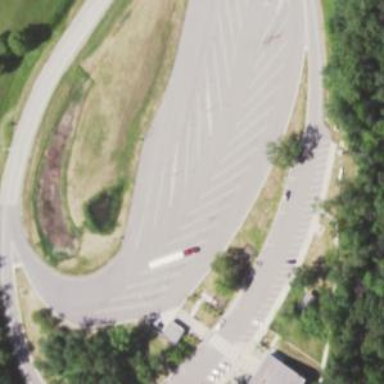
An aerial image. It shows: Rest area along the road.